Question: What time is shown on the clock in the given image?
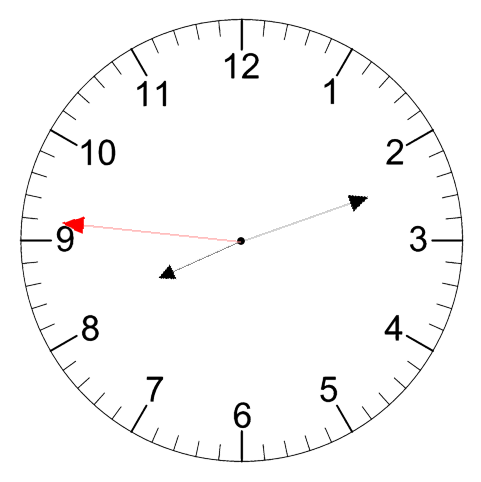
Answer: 08:11:46